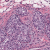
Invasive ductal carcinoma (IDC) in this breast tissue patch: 0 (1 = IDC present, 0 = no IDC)